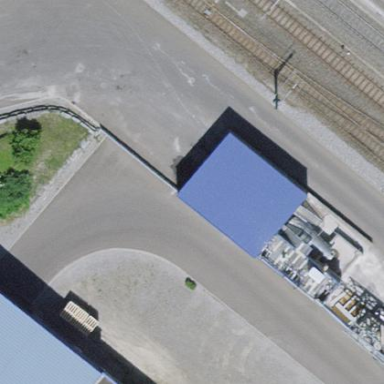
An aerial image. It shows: View of roof of building.